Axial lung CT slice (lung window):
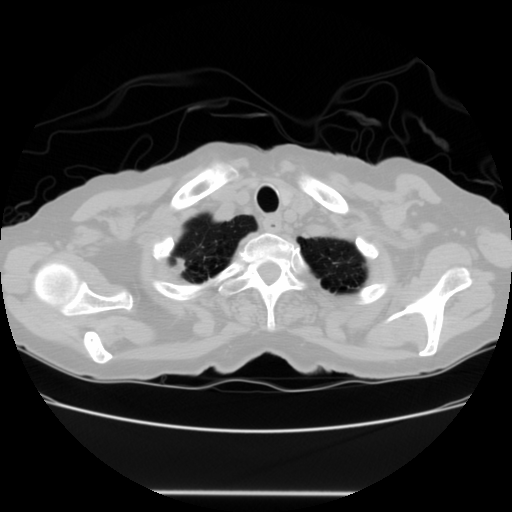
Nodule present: no